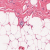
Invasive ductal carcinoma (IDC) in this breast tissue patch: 0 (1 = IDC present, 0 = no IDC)